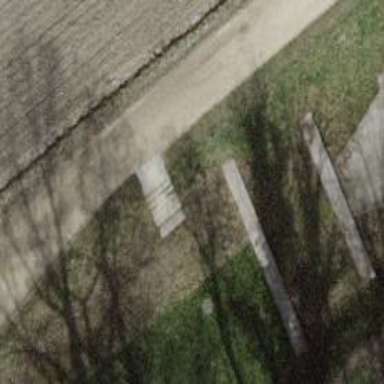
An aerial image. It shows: Concrete steps.